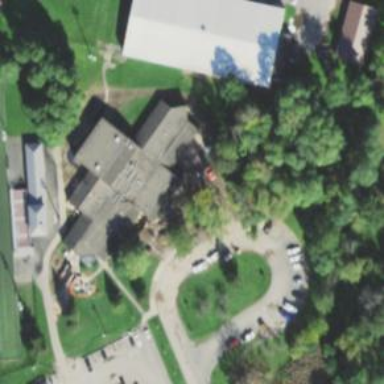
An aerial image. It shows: School building.